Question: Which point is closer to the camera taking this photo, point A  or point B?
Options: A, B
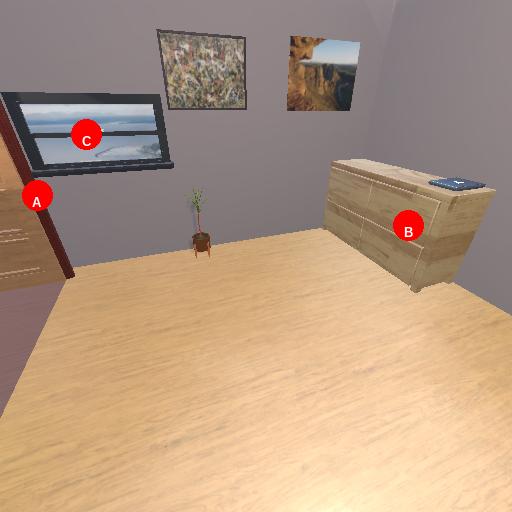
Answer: A